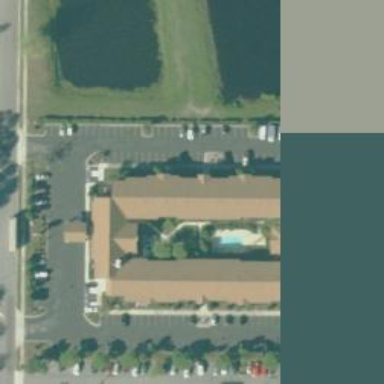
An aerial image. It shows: Hotel building.